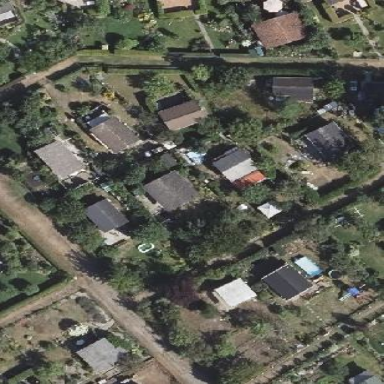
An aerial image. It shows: Plot within allotments.